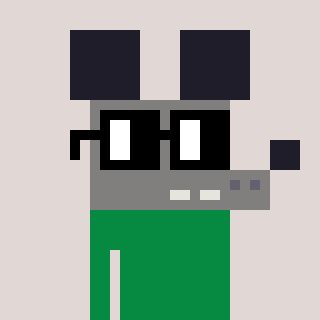
a pixel art character with square black glasses, a mouse-shaped head and a green-colored body on a warm background